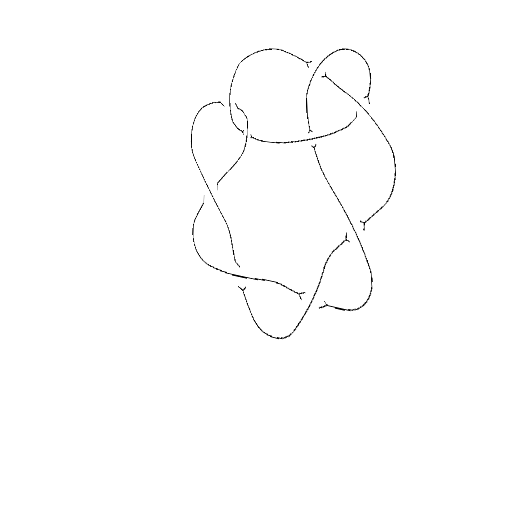
Crossing number: 9